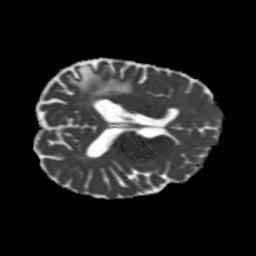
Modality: MD
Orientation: axial
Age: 47
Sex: male
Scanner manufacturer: siemens
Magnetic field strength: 3 T
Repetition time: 5.25 s
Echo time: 0.08 s